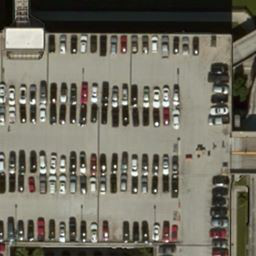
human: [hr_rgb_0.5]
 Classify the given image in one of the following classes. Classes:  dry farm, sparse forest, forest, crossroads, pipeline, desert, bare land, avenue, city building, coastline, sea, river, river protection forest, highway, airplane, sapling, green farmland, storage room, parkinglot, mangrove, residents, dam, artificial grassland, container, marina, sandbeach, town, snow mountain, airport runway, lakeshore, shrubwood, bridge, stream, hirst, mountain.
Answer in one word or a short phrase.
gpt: parkinglot